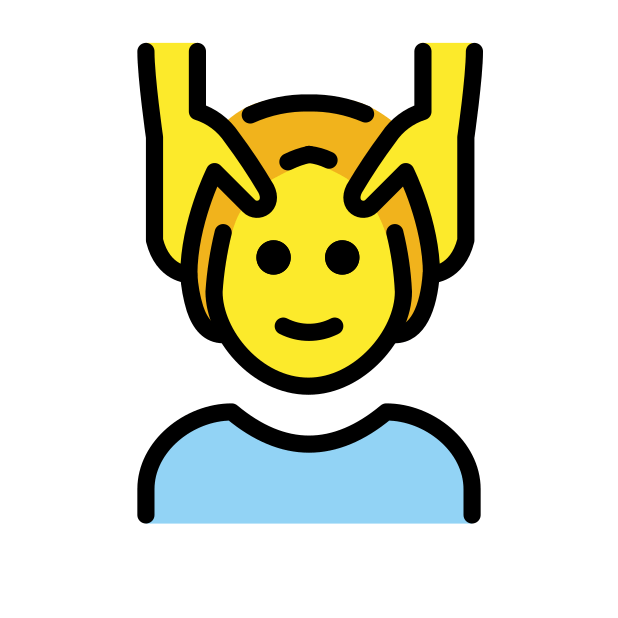
person getting massage